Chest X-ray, AP view. Patient: 54 years old, sex M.
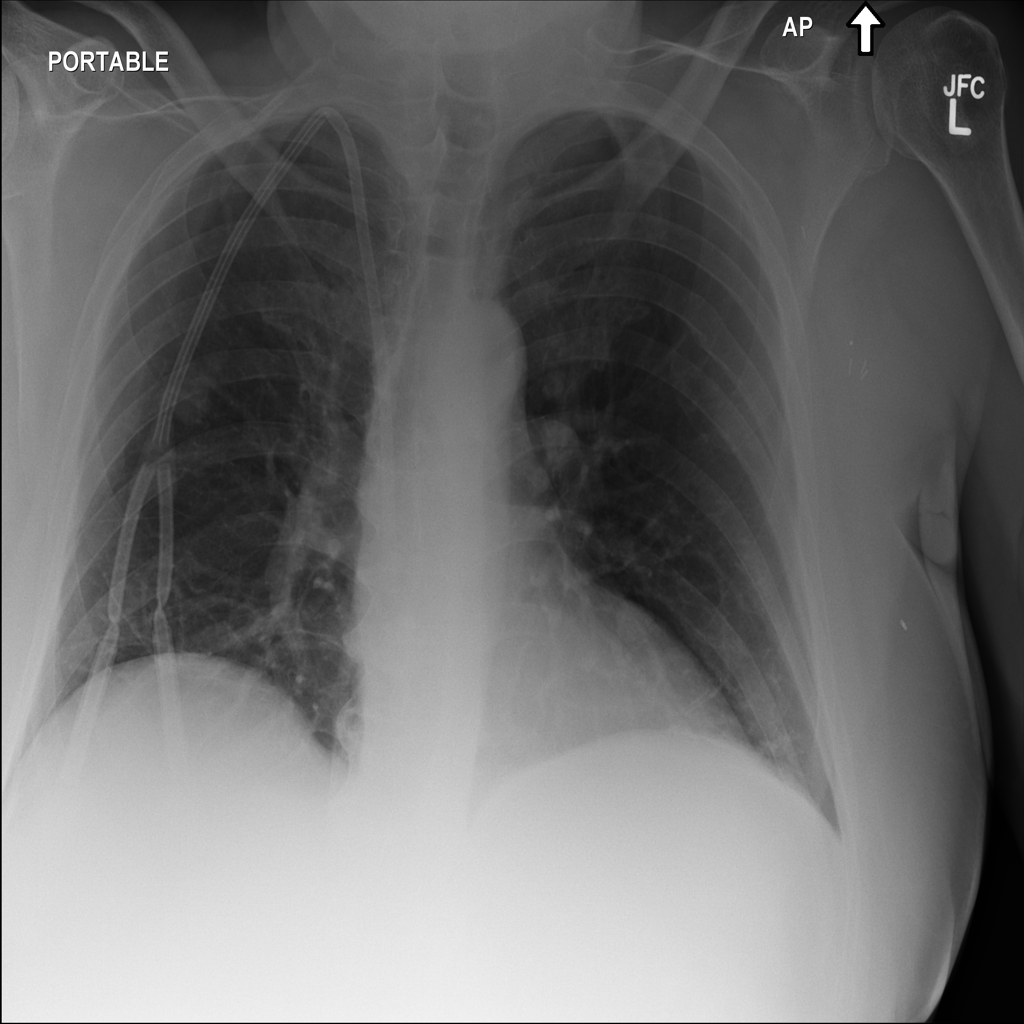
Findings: No Finding